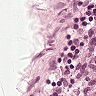
Metastatic tissue present: no